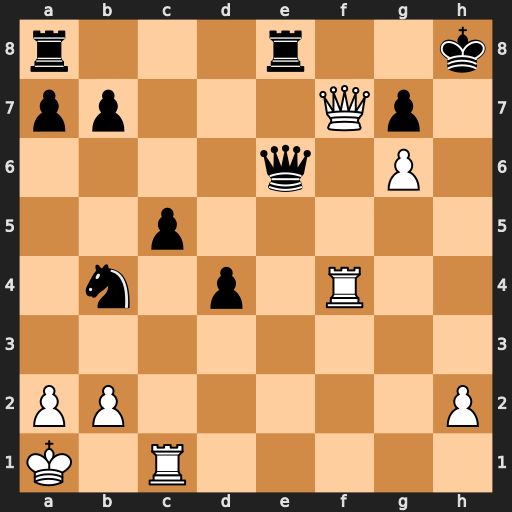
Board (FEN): r3r2k/pp3Qp1/4q1P1/2p5/1n1p1R2/8/PP5P/K1R5
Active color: w
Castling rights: -
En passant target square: -
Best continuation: Rh4#